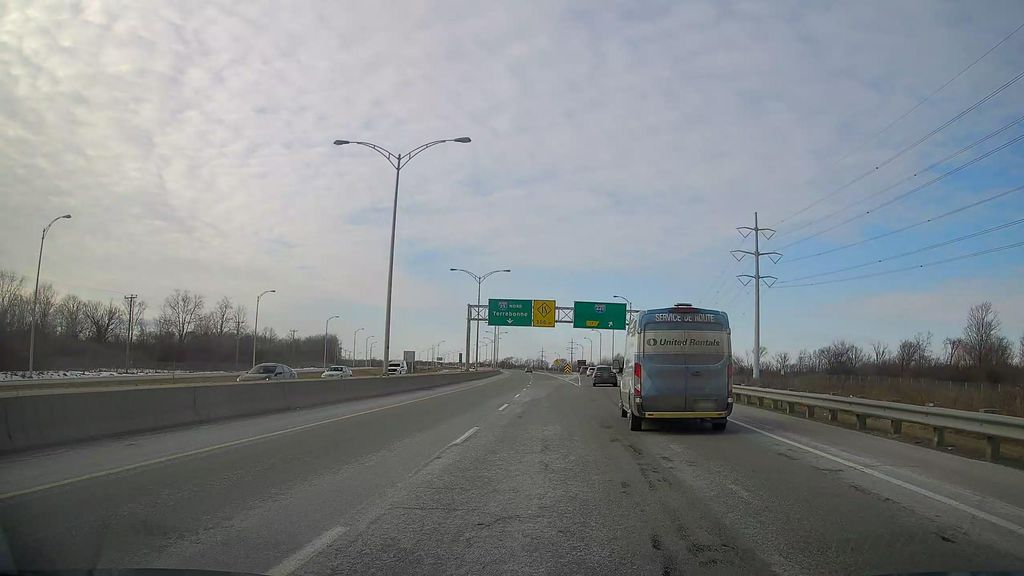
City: montreal